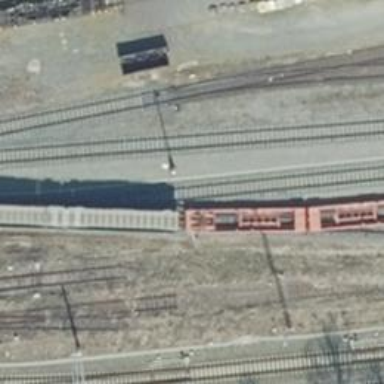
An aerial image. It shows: Railway yard used for servicing trains.